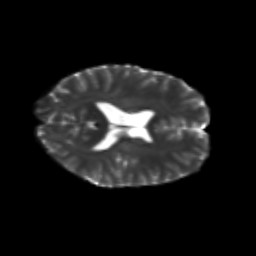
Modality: T2w
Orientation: axial
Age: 25
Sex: female
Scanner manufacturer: siemens
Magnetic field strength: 3 T
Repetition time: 3.5 s
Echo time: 0.113 s